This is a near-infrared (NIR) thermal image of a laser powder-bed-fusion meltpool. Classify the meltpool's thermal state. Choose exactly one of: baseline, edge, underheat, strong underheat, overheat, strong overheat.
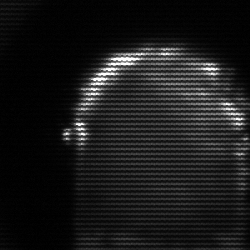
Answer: baseline